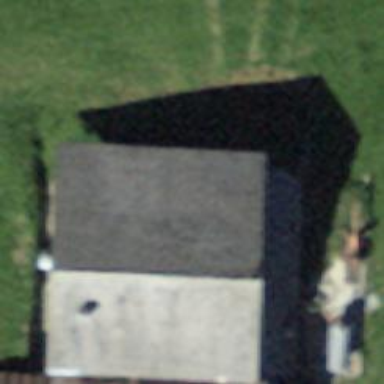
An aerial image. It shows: Barn.